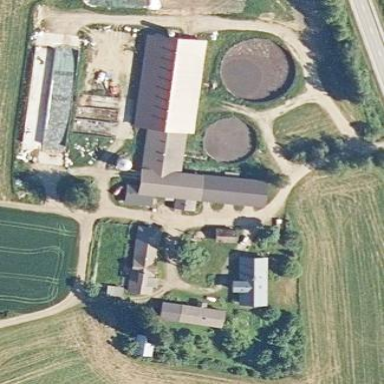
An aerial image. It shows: Farmyard area.